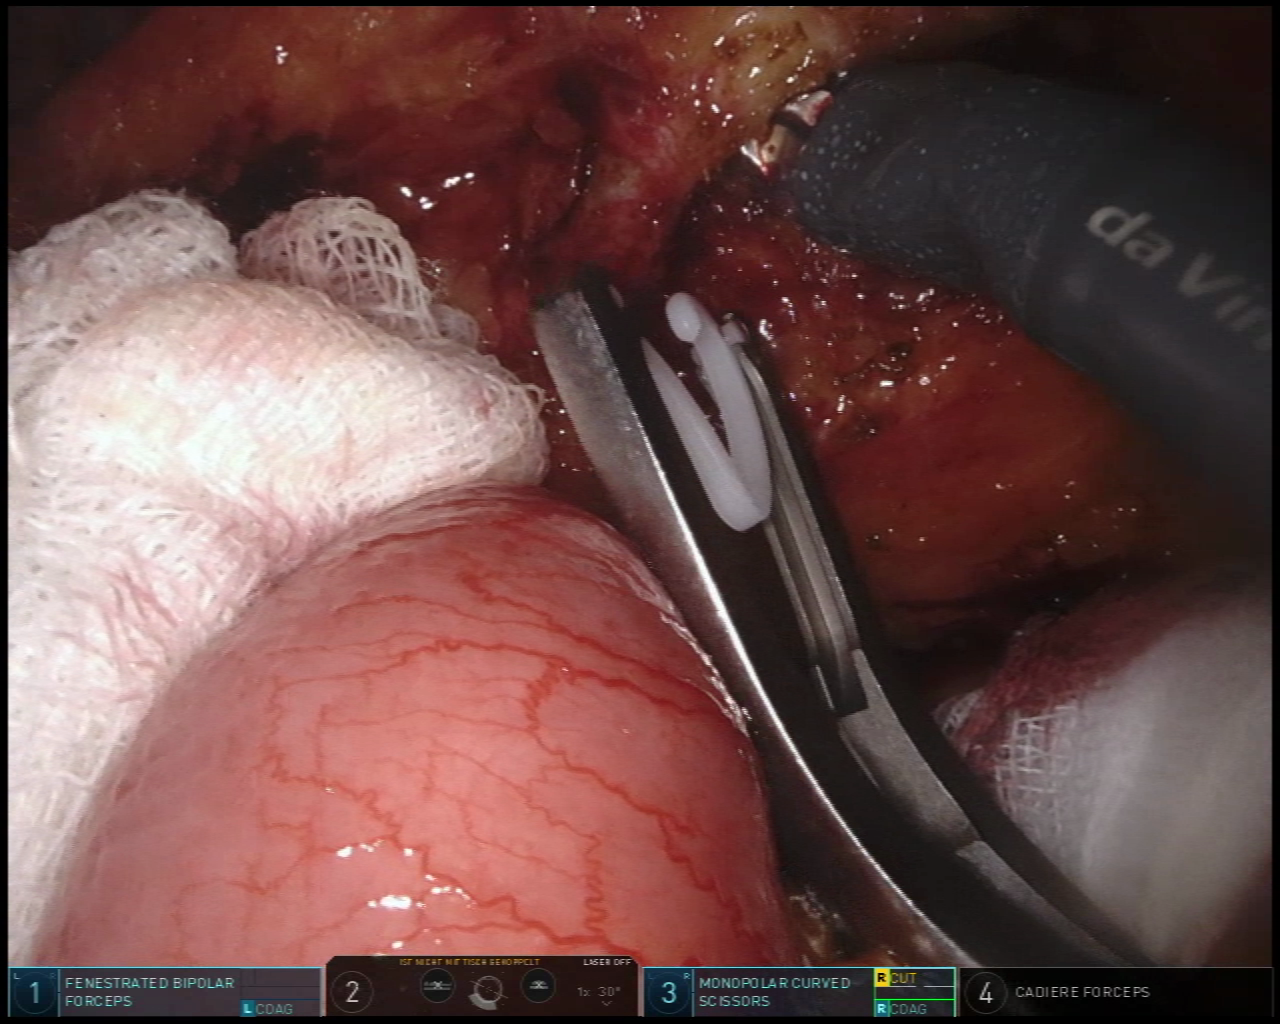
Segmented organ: inferior_mesenteric_artery
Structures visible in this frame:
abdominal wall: no
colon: no
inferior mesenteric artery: yes
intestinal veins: no
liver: no
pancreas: no
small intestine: yes
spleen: no
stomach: no
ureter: no
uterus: no
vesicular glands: no